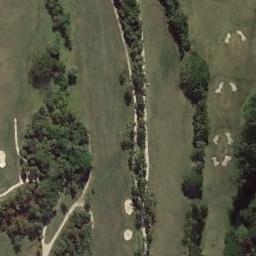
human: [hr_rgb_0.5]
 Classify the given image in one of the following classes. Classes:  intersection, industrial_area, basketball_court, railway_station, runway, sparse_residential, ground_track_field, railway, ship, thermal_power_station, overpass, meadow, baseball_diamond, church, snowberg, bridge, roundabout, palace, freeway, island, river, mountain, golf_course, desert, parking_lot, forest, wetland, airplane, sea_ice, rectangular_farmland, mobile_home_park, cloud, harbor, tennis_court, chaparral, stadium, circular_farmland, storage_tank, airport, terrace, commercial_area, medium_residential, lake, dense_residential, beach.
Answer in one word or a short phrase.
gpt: golf_course